Interaction volume radius: 10 \u00c5
Interaction volume height: 20 \u00c5
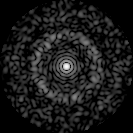
Disorder parameter: 0.8321